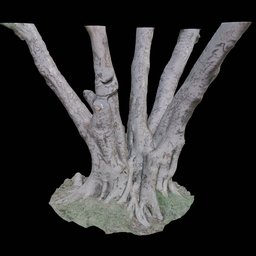
Label: nature